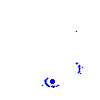
Particle: electron